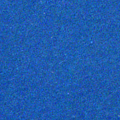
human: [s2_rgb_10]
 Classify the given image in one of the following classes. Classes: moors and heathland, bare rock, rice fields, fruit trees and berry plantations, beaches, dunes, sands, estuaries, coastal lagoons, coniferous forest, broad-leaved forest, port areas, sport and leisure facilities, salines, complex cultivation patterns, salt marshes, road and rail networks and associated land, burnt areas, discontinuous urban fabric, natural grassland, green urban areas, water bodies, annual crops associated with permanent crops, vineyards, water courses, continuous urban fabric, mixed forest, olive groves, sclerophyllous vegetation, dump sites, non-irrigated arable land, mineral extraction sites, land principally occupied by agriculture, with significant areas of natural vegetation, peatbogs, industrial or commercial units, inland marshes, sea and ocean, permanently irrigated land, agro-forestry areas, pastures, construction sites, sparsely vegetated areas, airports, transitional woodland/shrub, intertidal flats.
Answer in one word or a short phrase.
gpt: sea and ocean